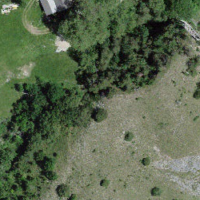
EUNIS habitat code: 48
Species observed at this site:
Corvus corone
Anthus trivialis
Cyanistes caeruleus
Jynx torquilla
Sylvia atricapilla
Ptyonoprogne rupestris
Columba palumbus
Muscicapa striata
Phalacrocorax carbo
Phylloscopus collybita
Tachymarptis melba
Luscinia megarhynchos
Emberiza cia
Parus major
Cuculus canorus
Hirundo rustica
Upupa epops
Aquila chrysaetos
Pica pica
Garrulus glandarius
Falco tinnunculus
Corvus corax